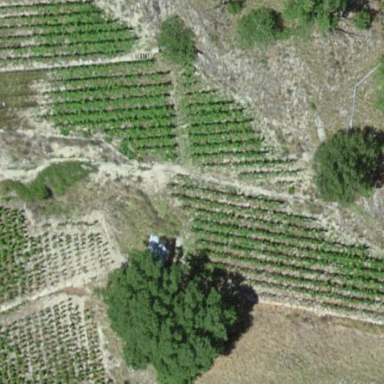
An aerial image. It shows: Vineyard growing grapes.